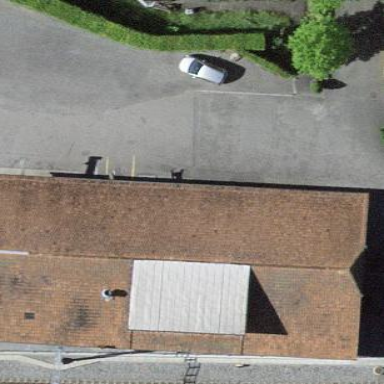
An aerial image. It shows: Warehouse building.